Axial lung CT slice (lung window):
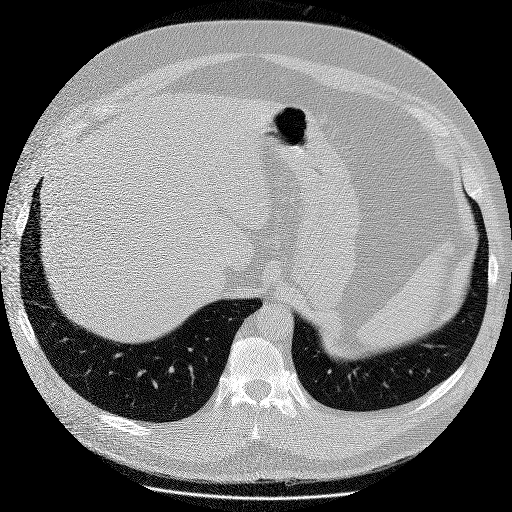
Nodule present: no